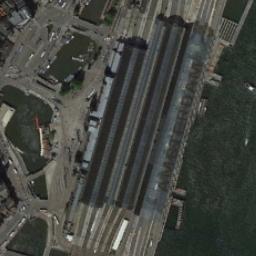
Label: railway_station